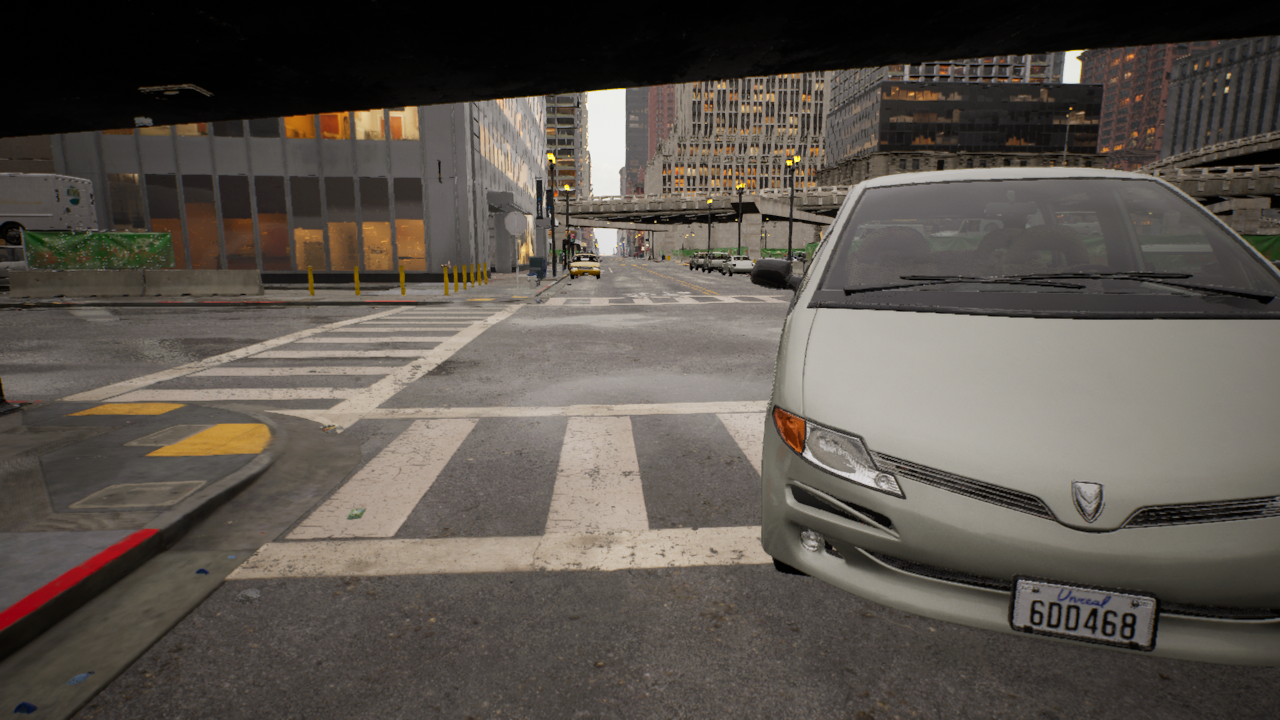
Venue: intersection
Lighting: golden hour
Vehicle rig: minivan